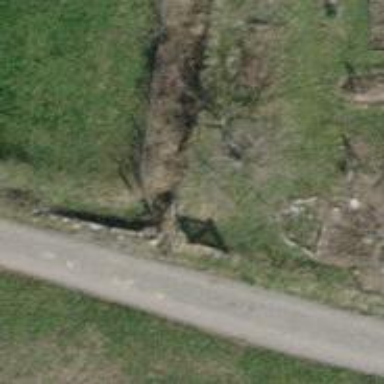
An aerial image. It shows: Ditch in the surroundings.